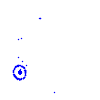
Particle: proton